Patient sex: F
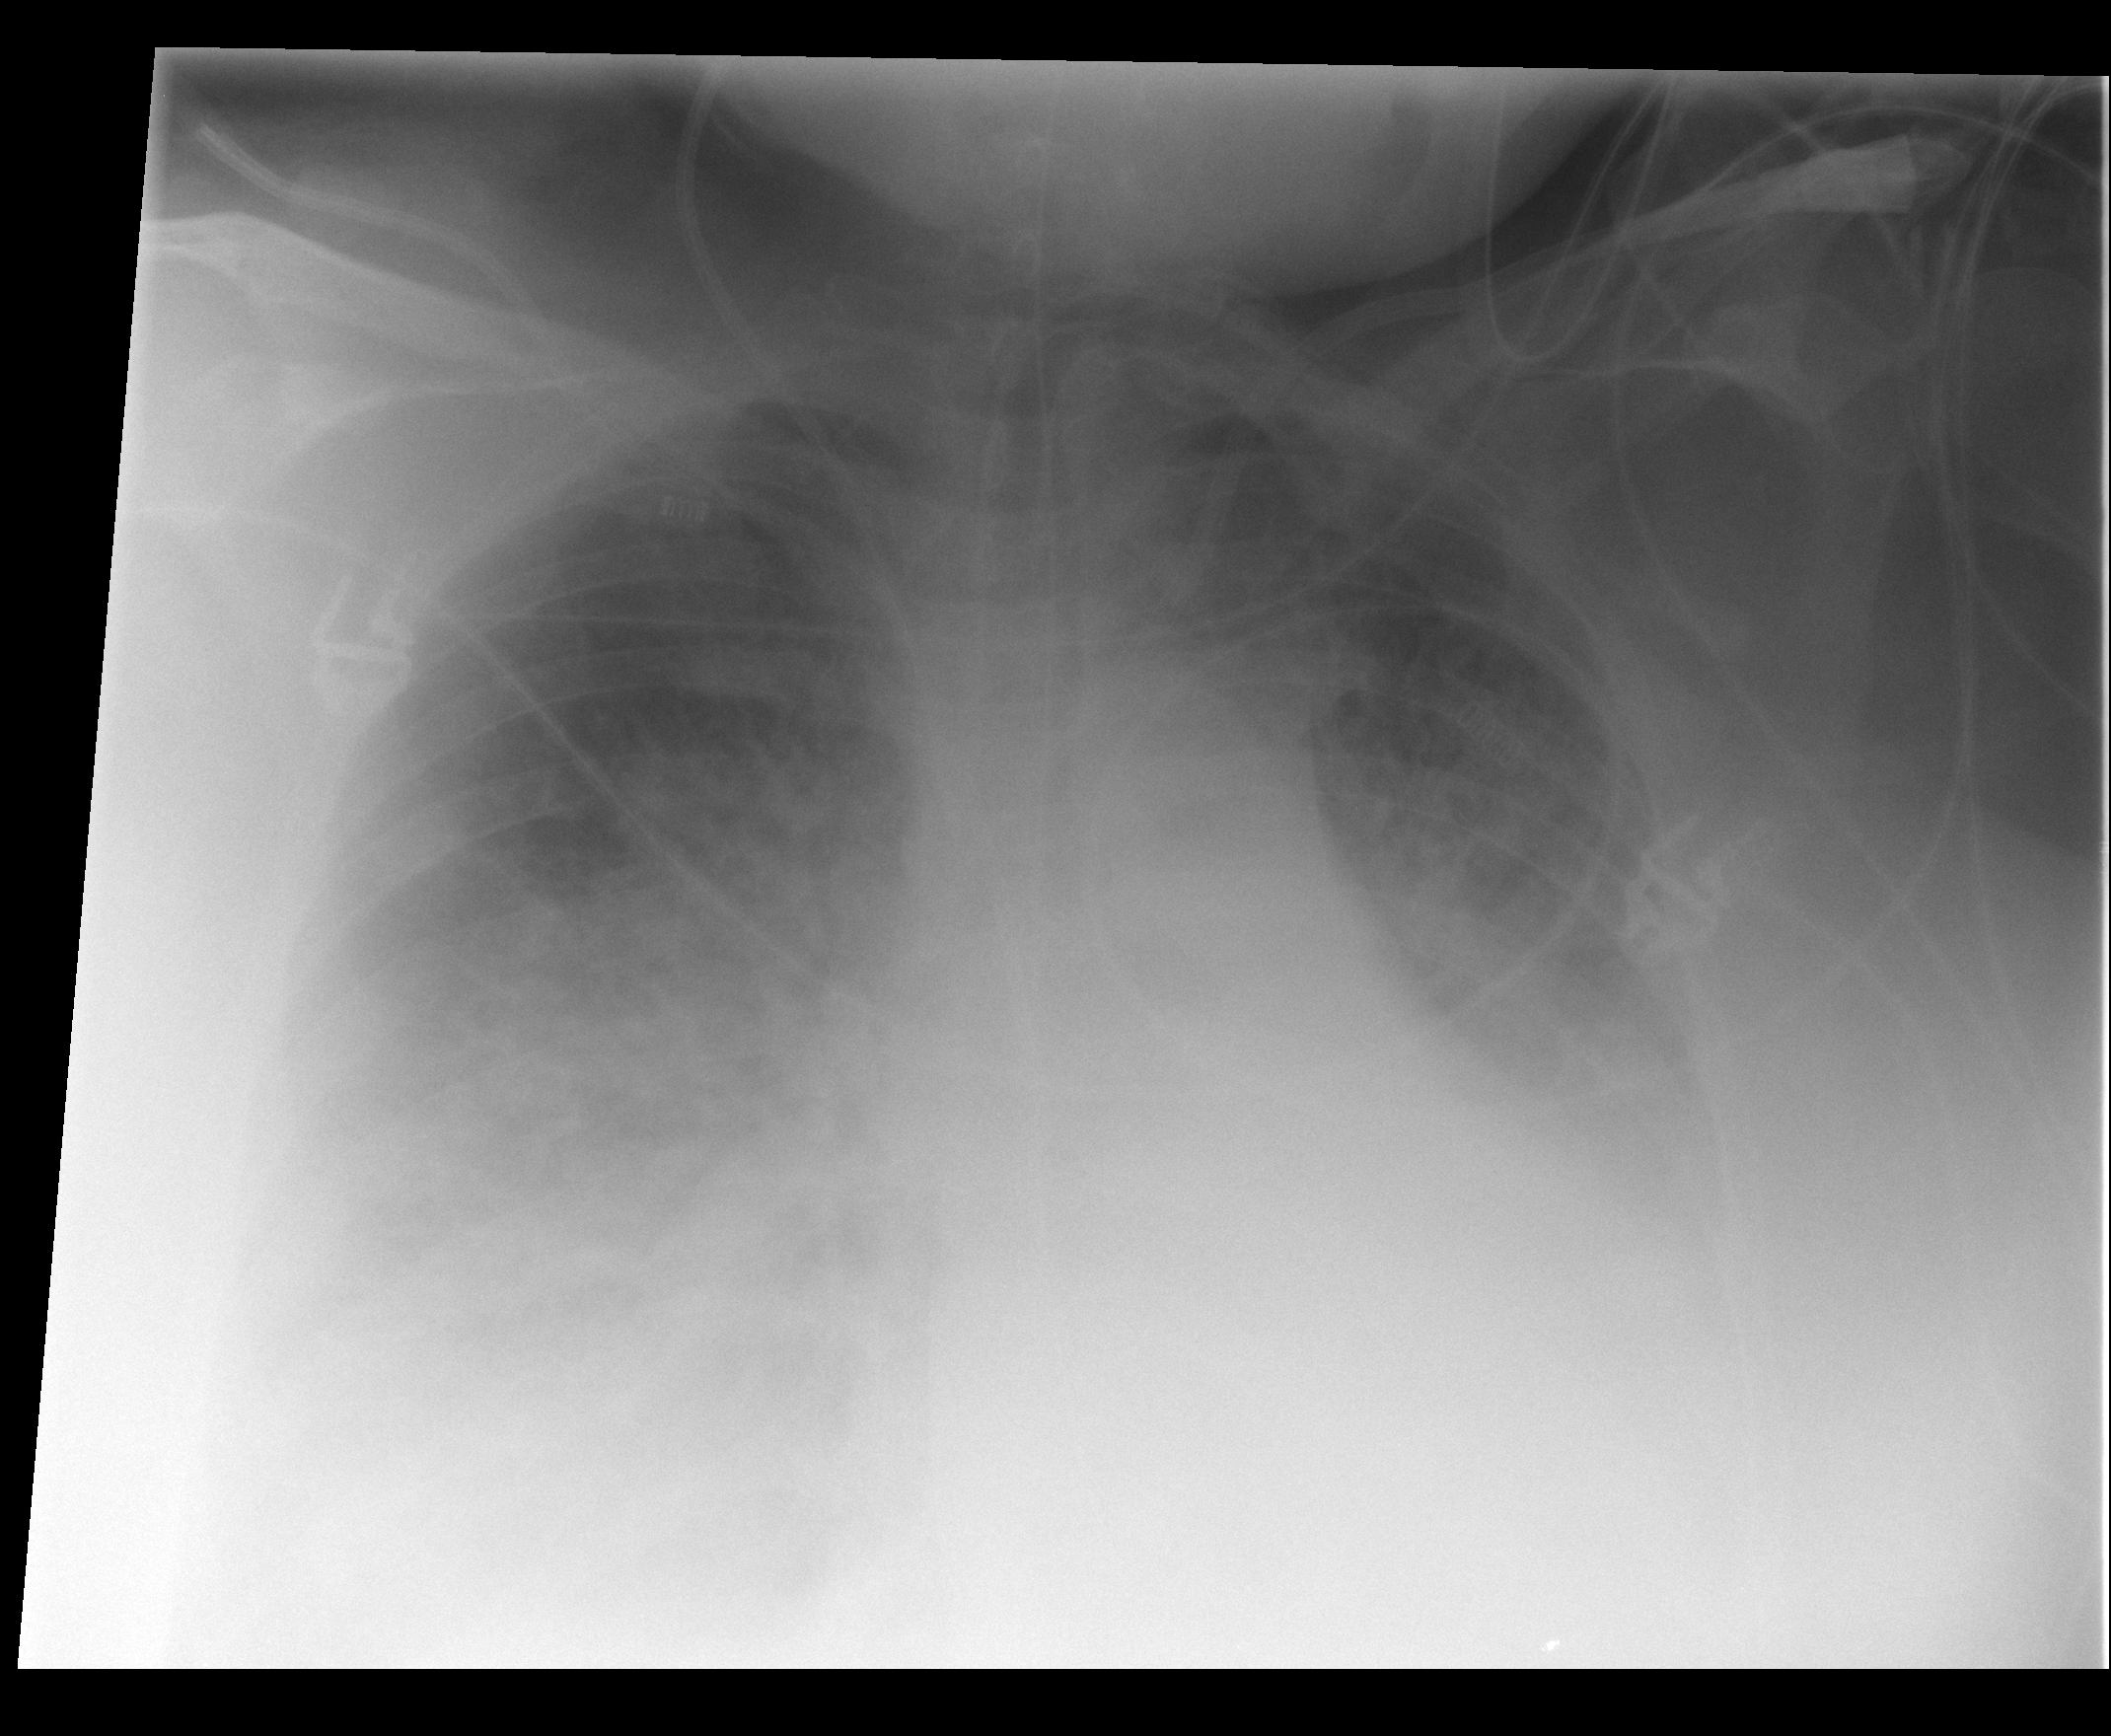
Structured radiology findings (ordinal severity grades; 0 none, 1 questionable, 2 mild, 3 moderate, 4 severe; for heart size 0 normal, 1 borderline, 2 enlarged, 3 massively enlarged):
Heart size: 1
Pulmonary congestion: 3
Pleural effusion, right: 3
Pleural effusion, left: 2
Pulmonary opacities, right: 2
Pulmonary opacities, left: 2
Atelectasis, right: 2
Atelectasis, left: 2